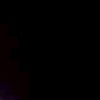
Label: space